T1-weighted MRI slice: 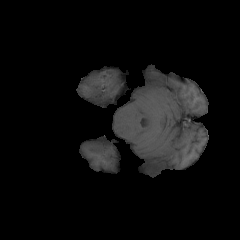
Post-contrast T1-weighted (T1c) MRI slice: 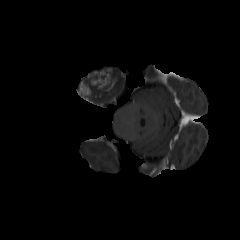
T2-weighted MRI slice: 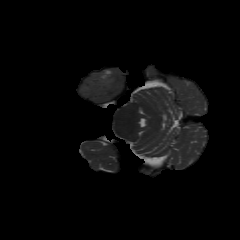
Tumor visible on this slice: yes